Question: I have a project that im working on right now.
I have developed it in Joomla, on the index page, I have a menu which shows the year.
I need to know how to code a php variable to get the active item name of this menu so I can show ('echo') it where I want.
See the attached screenshot.

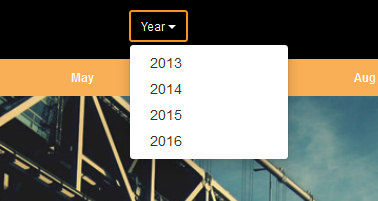
Answer: This should work
'''
$currentMenuId = JSite::getMenu()->getActive()->id ;
'''
Name:
'''
JSite::getMenu()->getActive()->name;
'''
or this
'''
$menu = &JSite::getMenu();
$active = $menu->getActive();
$path = isset($active) ? array_reverse($active->tree) : null;
$thisPath = $path[(count($path)-1)];
echo $thisPath; //echo active menu id
'''